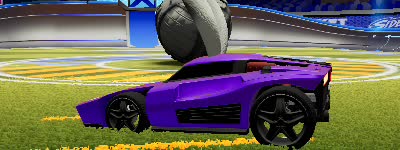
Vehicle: breakout